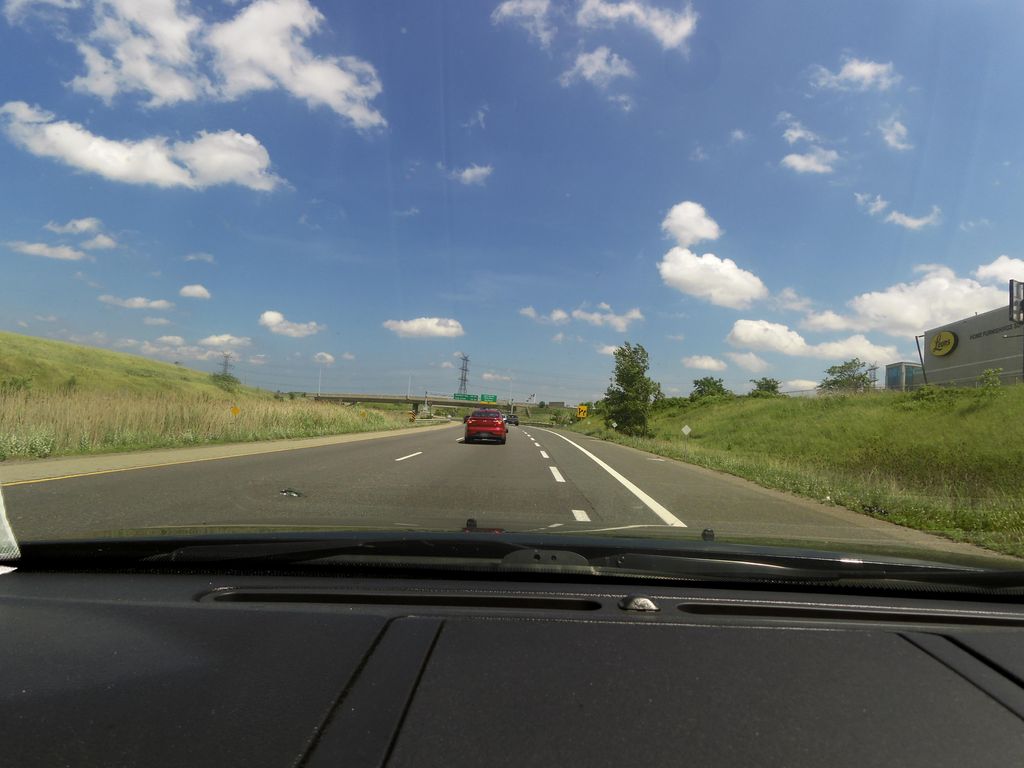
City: hamilton